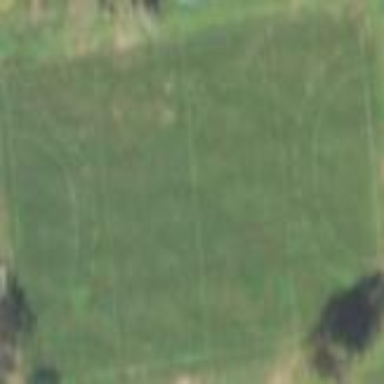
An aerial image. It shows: Lacrosse pitch for leisure sports activities.